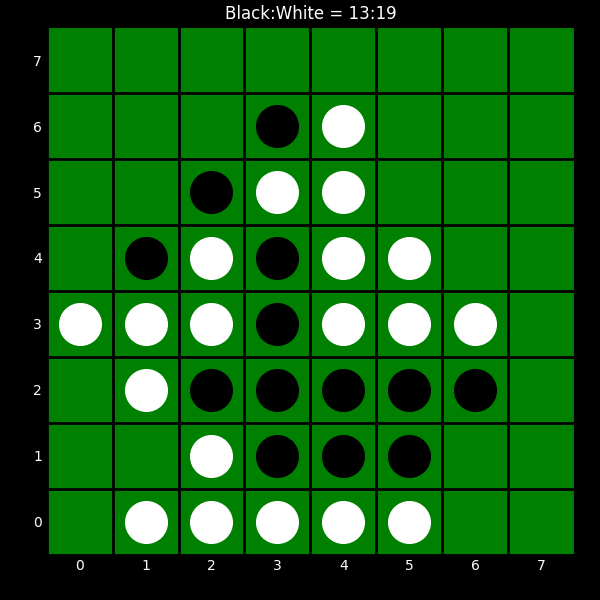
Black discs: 13
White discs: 19